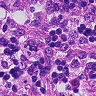
Metastatic tissue present: no